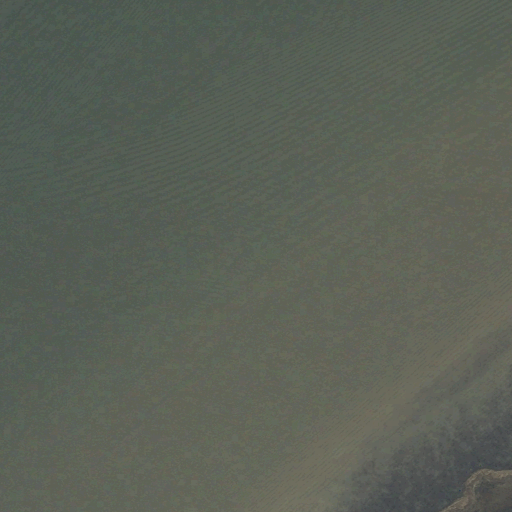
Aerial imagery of bar in Alabama named Mink Creek Bar containing only open water